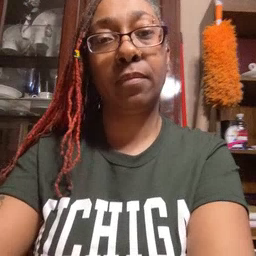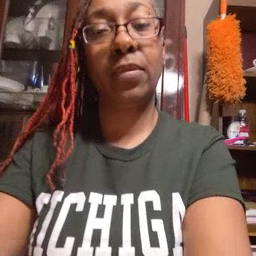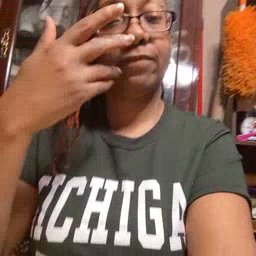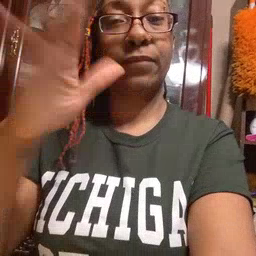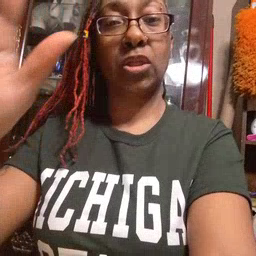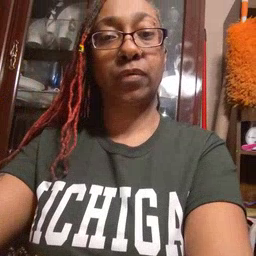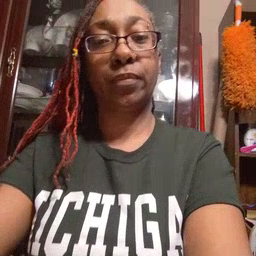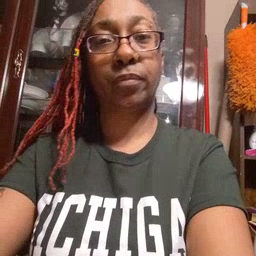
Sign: finish